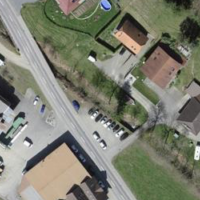
EUNIS habitat code: 55
Species observed at this site:
Acer pseudoplatanus